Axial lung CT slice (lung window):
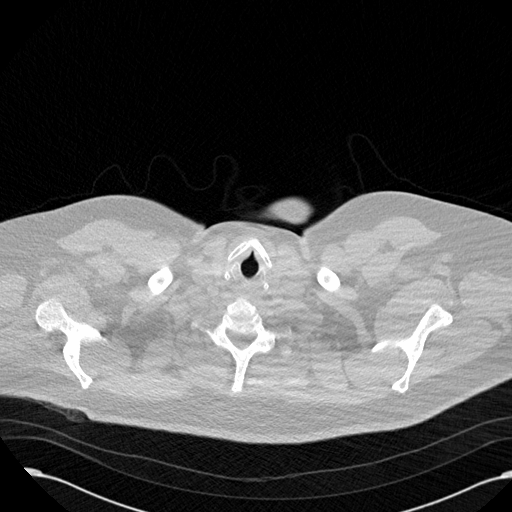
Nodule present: no